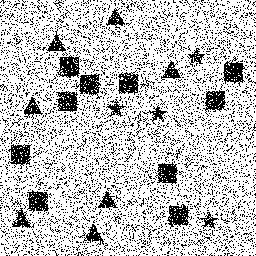
Squares: 10
Triangles: 7
Stars: 4
Total shapes: 21